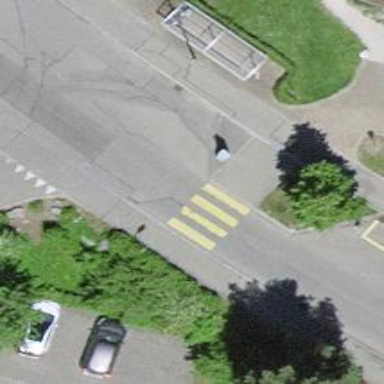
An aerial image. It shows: Uncontrolled zebra crossing with notable zebra markings.